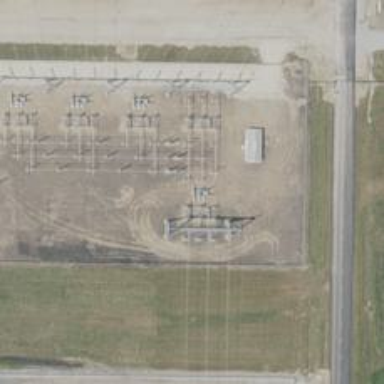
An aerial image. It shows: Switch used for power control.